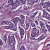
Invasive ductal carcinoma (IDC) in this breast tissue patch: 1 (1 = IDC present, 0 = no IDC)